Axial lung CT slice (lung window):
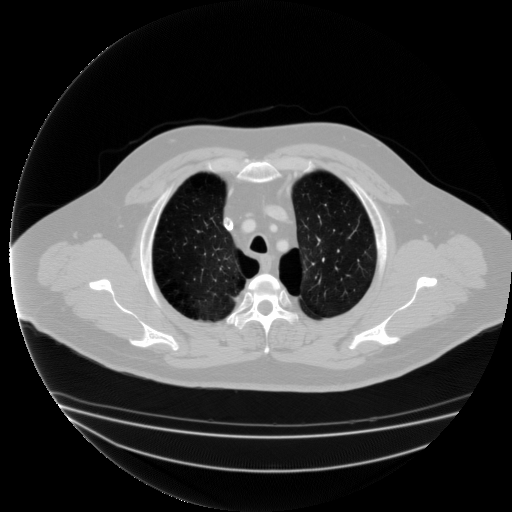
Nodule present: no